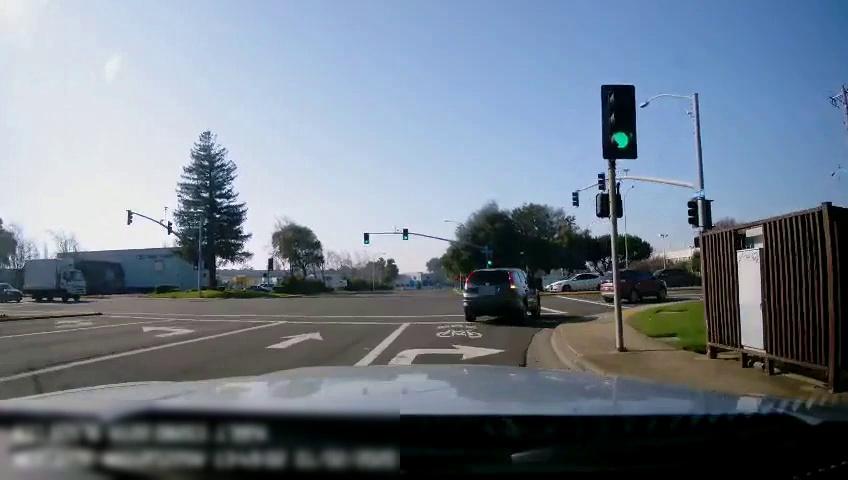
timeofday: Day
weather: Sunny
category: Drivable Space
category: Vehicles | Car
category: Vehicles | SUV
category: Vehicles | SUV
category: Vehicles | SUV
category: Vehicles | Truck
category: Vehicles | Car
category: Lanes | Current Lane
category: Lanes | Alternate Lane
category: Lanes | Alternate Lane
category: Traffic | Lights
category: Traffic | Lights
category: Traffic | Lights
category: Traffic | Lights
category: Traffic | Lights
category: Traffic | Lights
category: Traffic | Lights
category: Traffic | Lights
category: Traffic | Lights
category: Traffic | Lights
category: Traffic | Lights